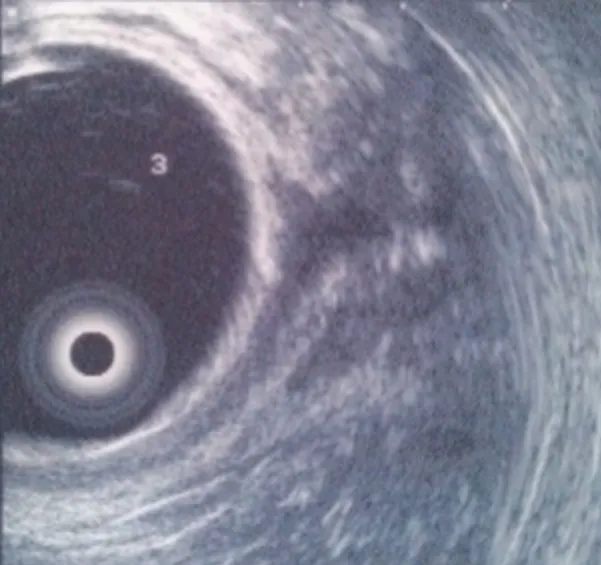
Endoscopic ultrasound image of the fistula. The fistula tract is depicted in the 12th hour of the rectum, suggesting a suprasphincteric fistula 3 cm above the anal verge.
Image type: radiology (ultrasound)